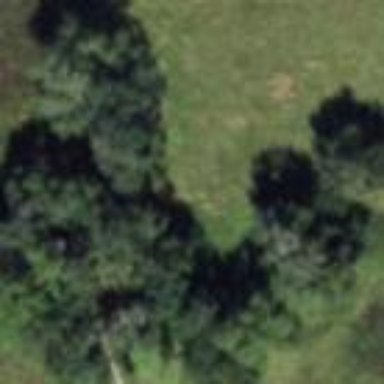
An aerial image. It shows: Swampy wetland area.